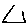
Label: triangle